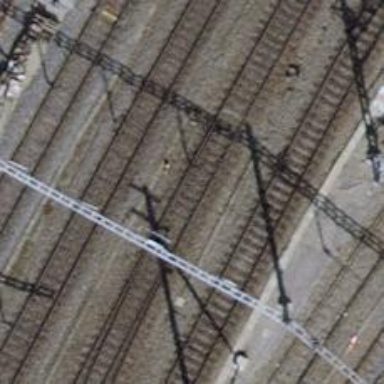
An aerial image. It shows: Single railway track with electrified contact line.